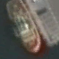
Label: Towing_vessel